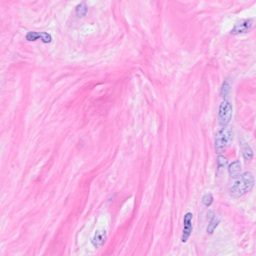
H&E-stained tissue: Breast